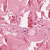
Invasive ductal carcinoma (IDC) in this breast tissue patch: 0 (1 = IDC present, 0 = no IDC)